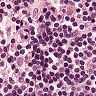
Metastatic tissue present: no